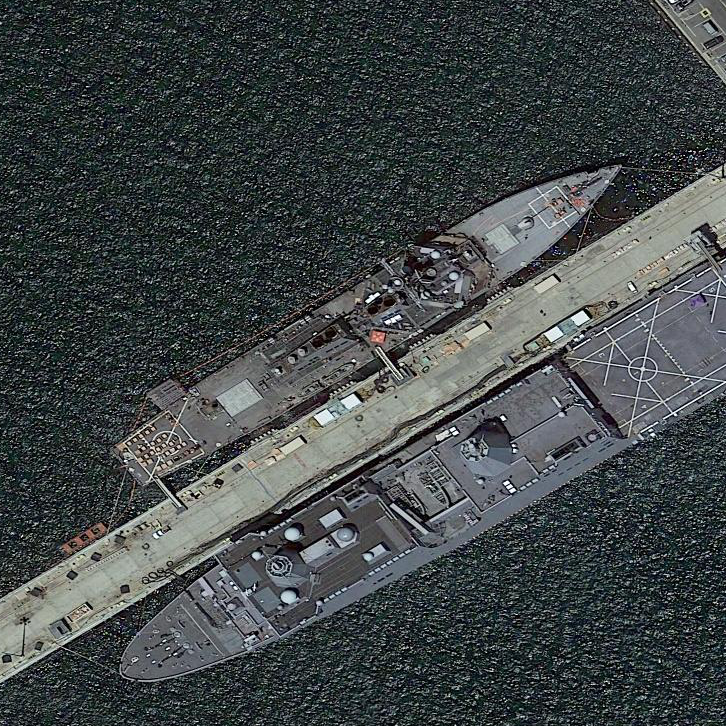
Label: destroyer